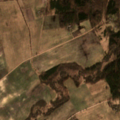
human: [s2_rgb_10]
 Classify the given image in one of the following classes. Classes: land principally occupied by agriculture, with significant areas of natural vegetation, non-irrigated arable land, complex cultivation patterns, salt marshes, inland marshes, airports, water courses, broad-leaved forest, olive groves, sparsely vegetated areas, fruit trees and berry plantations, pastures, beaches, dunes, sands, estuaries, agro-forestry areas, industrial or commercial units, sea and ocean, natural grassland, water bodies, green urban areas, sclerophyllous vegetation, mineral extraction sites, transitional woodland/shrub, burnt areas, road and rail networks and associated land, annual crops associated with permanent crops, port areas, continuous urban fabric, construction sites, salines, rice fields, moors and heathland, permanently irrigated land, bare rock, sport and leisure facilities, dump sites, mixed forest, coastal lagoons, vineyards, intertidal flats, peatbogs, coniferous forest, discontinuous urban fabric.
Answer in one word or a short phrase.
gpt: non-irrigated arable land, coniferous forest, transitional woodland/shrub